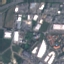
Land use / land cover class: Industrial